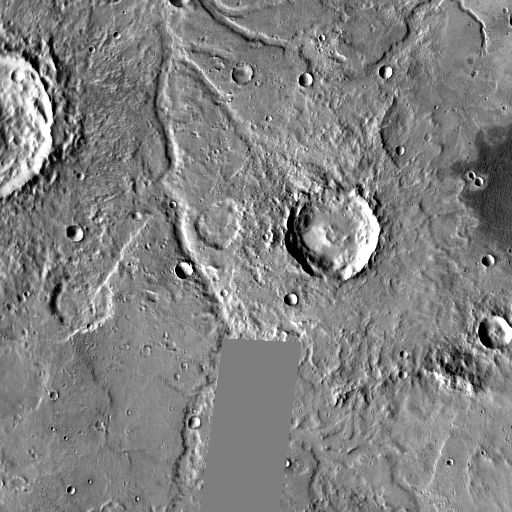
Crater classes present: Background, Other, Layered, Buried, Secondary